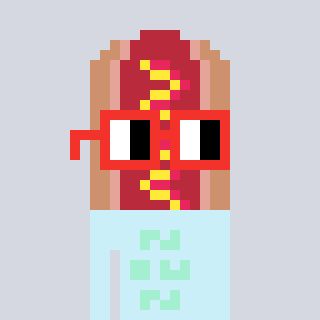
a pixel art character with square red glasses, a hotdog-shaped head and a cold-colored body on a cool background